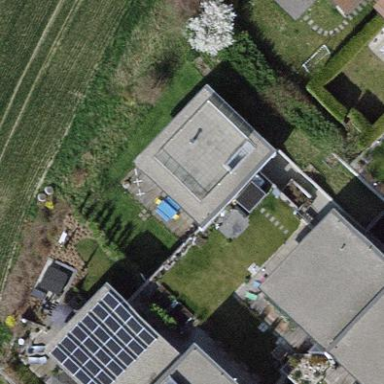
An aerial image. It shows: Flat roof terrace building.